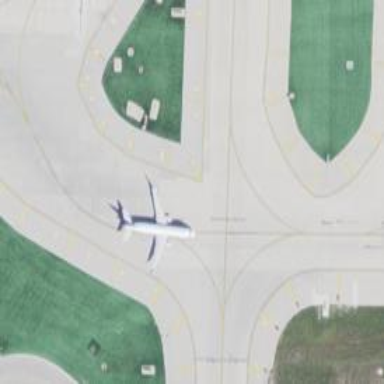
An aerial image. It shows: View of taxiway at the airport.